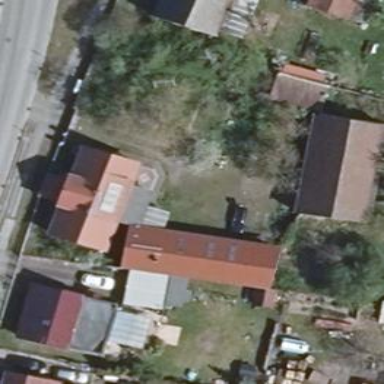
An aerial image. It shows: House with multiple parts.